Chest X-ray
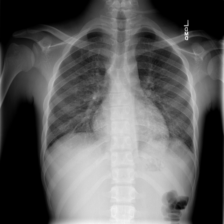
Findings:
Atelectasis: negative
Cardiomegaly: negative
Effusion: negative
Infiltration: positive
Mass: negative
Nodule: negative
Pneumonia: negative
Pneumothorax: negative
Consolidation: negative
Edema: negative
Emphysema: negative
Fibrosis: negative
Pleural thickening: negative
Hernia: negative